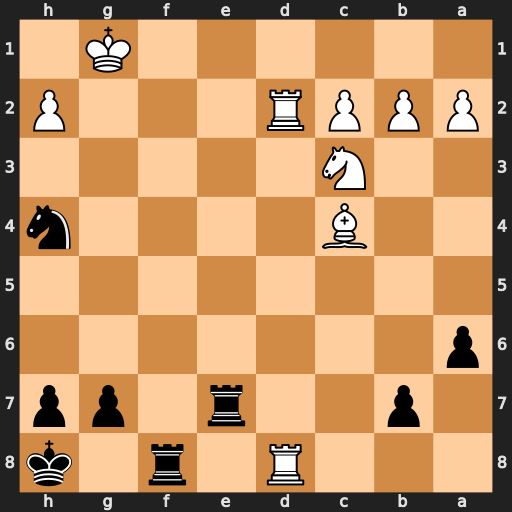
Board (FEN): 3R1r1k/1p2r1pp/p7/8/2B4n/2N5/PPPR3P/6K1
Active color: b
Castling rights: -
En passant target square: -
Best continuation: Re1+ Bf1 Rxf1#